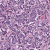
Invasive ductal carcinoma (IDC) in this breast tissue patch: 1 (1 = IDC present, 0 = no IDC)